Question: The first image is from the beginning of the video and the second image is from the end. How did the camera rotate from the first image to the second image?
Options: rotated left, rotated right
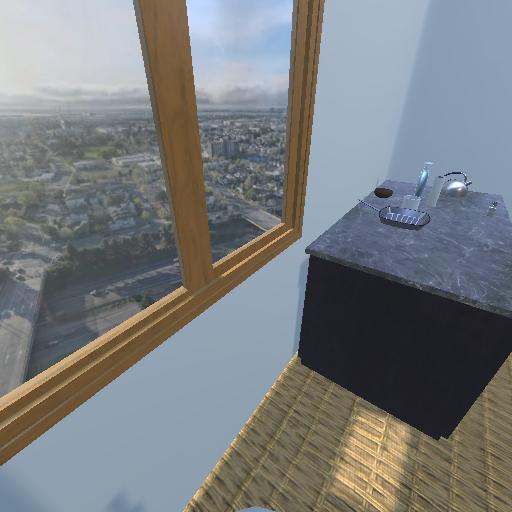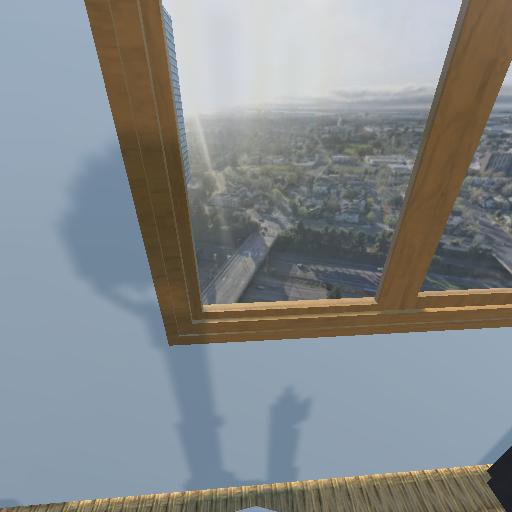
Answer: rotated left